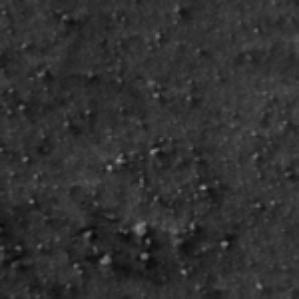
Label: frost